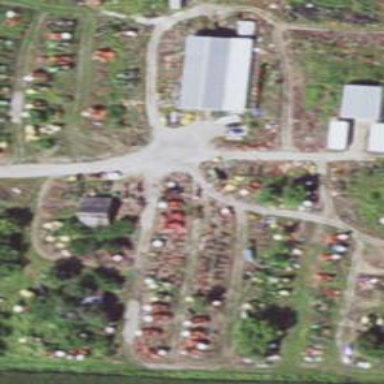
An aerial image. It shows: Scrap yard situated in industrial area.